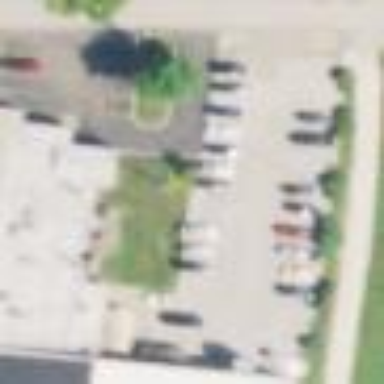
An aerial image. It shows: Parking area.